Interaction volume radius: 5 \u00c5
Interaction volume height: 35 \u00c5
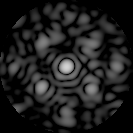
Disorder parameter: 0.605